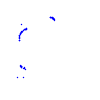
Particle: kaon